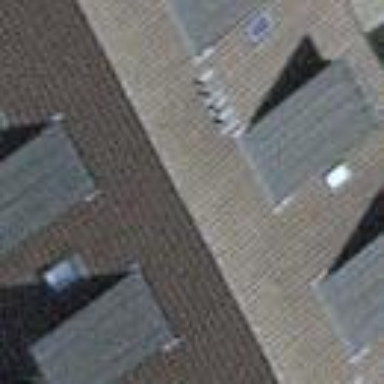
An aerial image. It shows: Residential building with gabled roof.